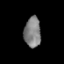
Tissue: prostate
Cell type: T cells
Senescence score: 0.2808
Nuclear area (px): 497
Mean DAPI intensity: 126.594